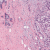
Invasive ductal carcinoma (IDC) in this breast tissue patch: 1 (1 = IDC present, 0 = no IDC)